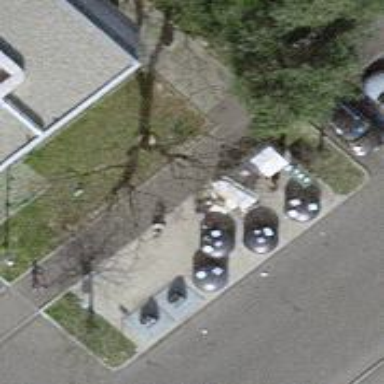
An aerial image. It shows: Recycling container for recycling.